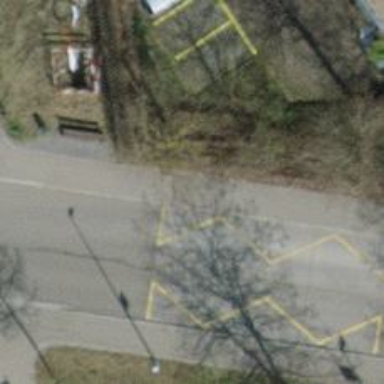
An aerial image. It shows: Bus stop with platform for public transport.